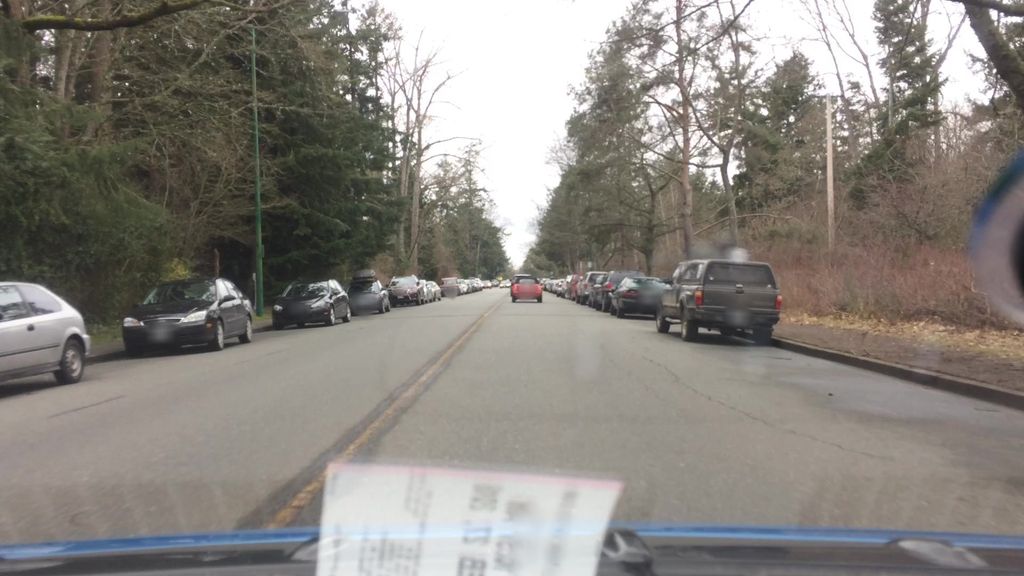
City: victoria